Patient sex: M
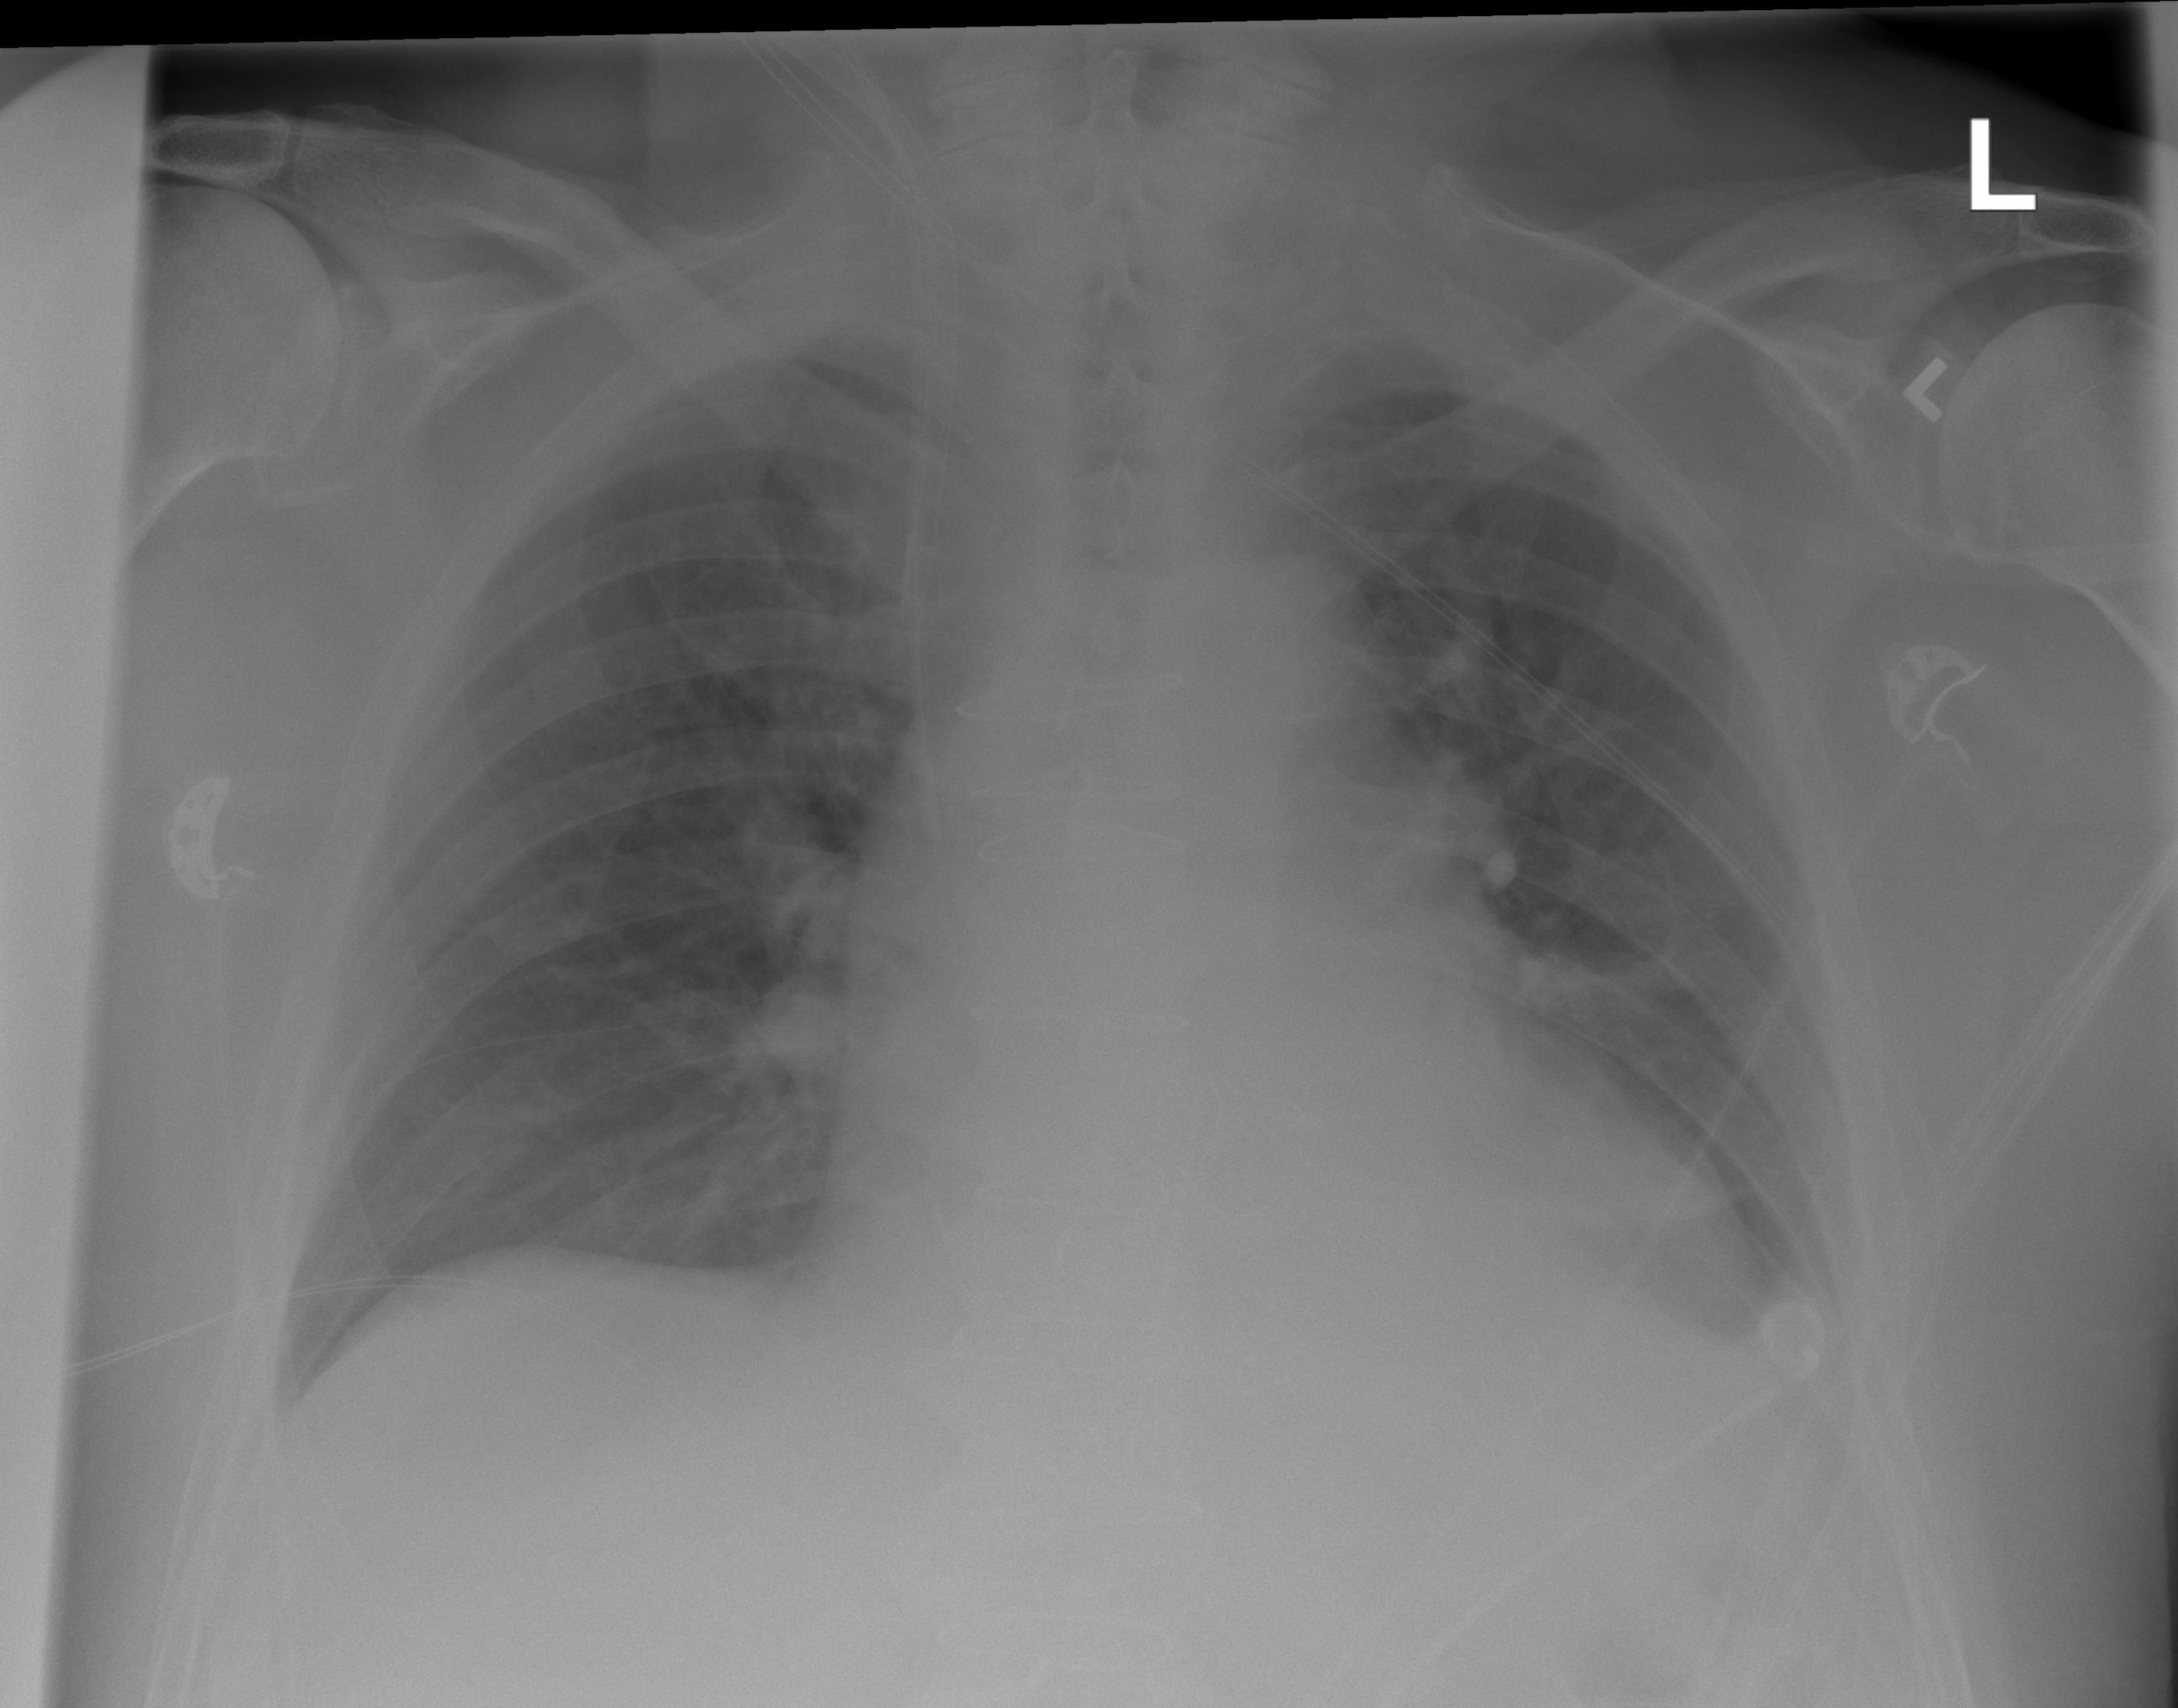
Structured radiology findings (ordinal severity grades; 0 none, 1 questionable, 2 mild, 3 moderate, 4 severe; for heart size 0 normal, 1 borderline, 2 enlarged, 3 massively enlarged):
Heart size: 2
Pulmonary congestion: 0
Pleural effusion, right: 0
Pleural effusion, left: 2
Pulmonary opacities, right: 0
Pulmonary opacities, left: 0
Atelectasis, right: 0
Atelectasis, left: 2